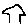
Label: house